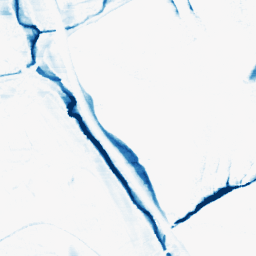
Category: morphological
Decomposition family: morphological_rect
Decomposition parameters: operation: closing
width: 20
height: 5
Upsampling method: quadratic
Upsampling parameters: scale: 2
Upsampling scale: 2